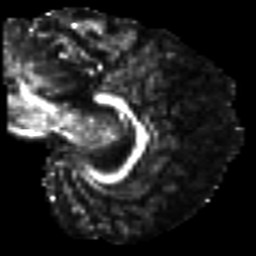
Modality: FA
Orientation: sagittal
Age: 32
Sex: male
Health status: ill
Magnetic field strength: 3 T
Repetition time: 8.4 s
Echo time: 0.0926 s